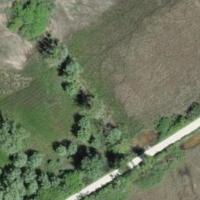
EUNIS habitat code: 21
Species observed at this site:
Lysimachia vulgaris